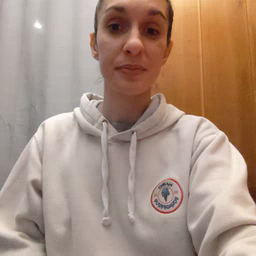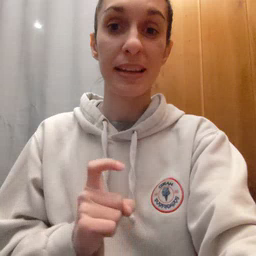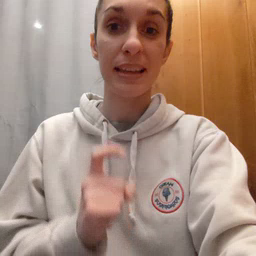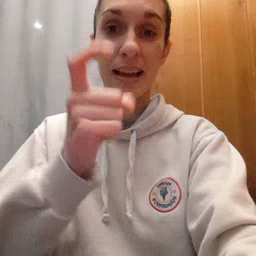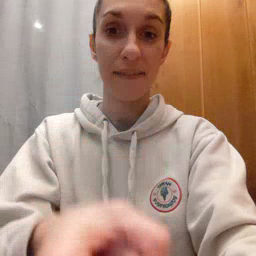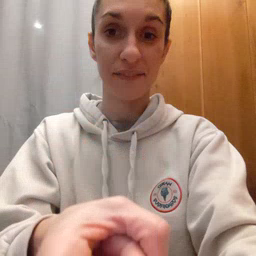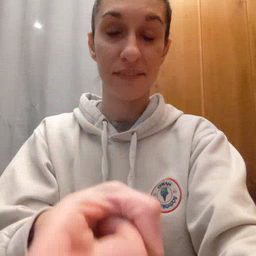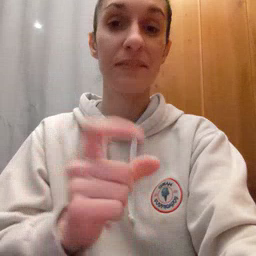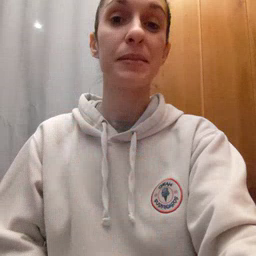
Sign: give